Aerial crown-view tile of a tropical tree (Barro Colorado Island, Panama), acquired 20241014:
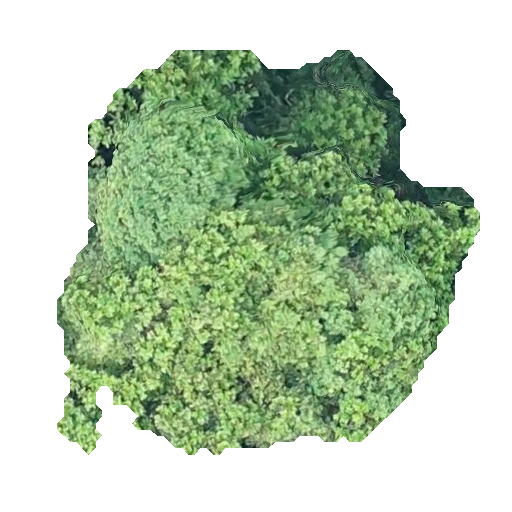
Species: Anacardium excelsum
GBIF accepted scientific name: Anacardium excelsum
Crown area: 199.178 m²